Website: apple
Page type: account-selection
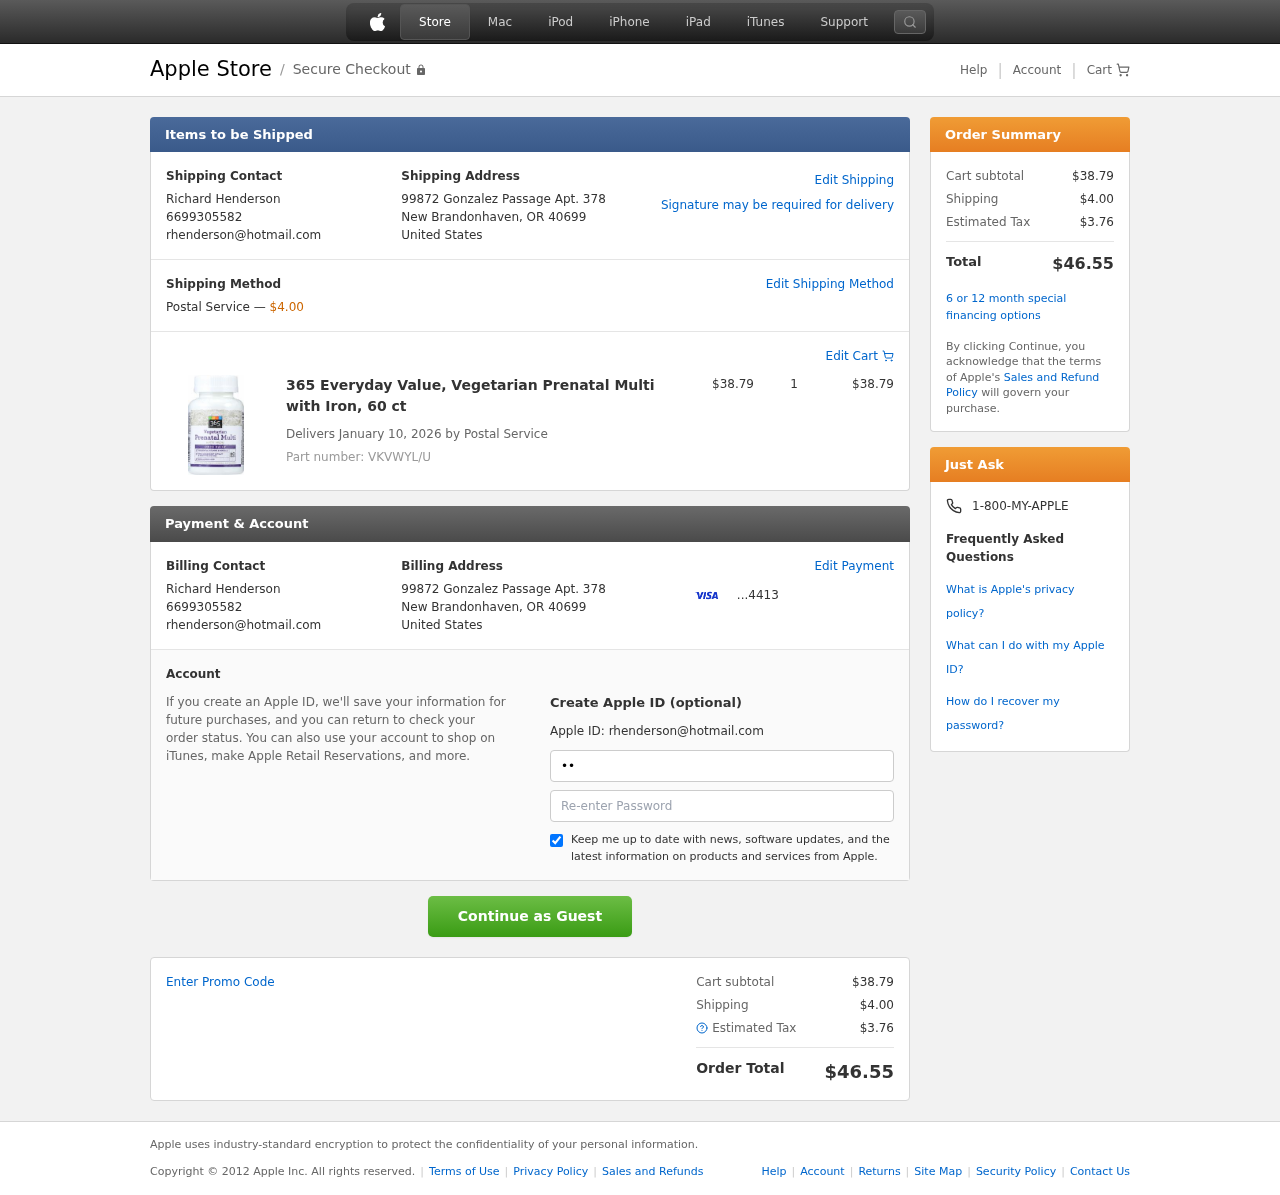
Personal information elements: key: PII_CARD_LAST4
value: ...4413
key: PII_CITY_STATE_ZIP
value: New Brandonhaven, OR 40699
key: PII_COUNTRY
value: United States
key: PII_EMAIL
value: rhenderson@hotmail.com
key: PII_FULLNAME
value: Richard Henderson
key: PII_PHONE
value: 6699305582
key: PII_STREET
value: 99872 Gonzalez Passage Apt. 378
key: PII_FIRSTNAME
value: Richard
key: PII_LASTNAME
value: Henderson
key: PII_FULLNAME2
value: Richard Henderson
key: PII_FULLNAME3
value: Richard Henderson
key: PII_FIRSTNAME2
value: Richard
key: PII_FIRSTNAME3
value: Richard
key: PII_LASTNAME2
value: Henderson
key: PII_LASTNAME3
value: Henderson
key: PII_FIRSTNAME_DERIVED
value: Richard
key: PII_LASTNAME_DERIVED
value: Henderson
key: PII_FULLNAME_DERIVED
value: Richard Henderson
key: PII_NAME_FULL_DERIVED
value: Richard Henderson
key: PII_PHONE_LINE
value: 5582
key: PII_PHONE_SUFFIX
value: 5582
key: PII_PHONE2
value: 6699305582
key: PII_PHONE3
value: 6699305582
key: PII_PHONE_NUMERIC
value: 6699305582
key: PII_PHONE_LINE_NUMERIC
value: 5582
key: PII_PHONE_SUFFIX_NUMERIC
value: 5582
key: PII_PHONE2_NUMERIC
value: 6699305582
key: PII_PHONE3_NUMERIC
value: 6699305582
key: PII_PHONE_DIGITS
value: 6699305582
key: PII_PHONE_LAST4
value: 5582
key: PII_EMAIL2
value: rhenderson@hotmail.com
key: PII_EMAIL3
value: rhenderson@hotmail.com
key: PII_CITY
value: New Brandonhaven
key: PII_STATE_ABBR
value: OR
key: PII_POSTCODE
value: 40699
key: PII_POSTCODE_FULL
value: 40699
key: PII_CITY_STATE
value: New Brandonhaven, OR
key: PII_POSTCODE_NUMERIC
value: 40699
Product elements: key: PRODUCT1_NAME
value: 365 Everyday Value, Vegetarian Prenatal Multi with Iron, 60 ct
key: PRODUCT1_PRICE
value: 38.79
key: PRODUCT1_QUANTITY
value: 1
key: PRODUCT_PART_NUMBER
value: Part number: VKVWYL/U
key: PRODUCT_TOTAL
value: $38.79
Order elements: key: ORDER_SHIPPING_COST
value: $4.00
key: ORDER_DELIVERY_DATE
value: Delivers January 10, 2026 by Postal Service
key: ORDER_SUBTOTAL
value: $38.79
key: ORDER_TAX
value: $3.76
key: ORDER_TOTAL
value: $46.55